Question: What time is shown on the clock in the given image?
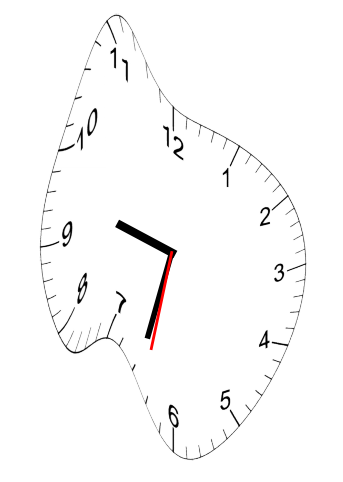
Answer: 09:32:32